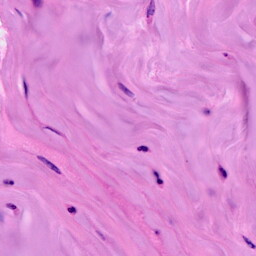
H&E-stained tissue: Breast